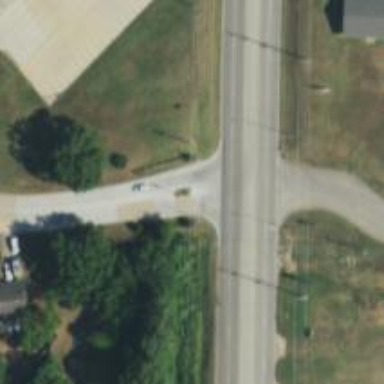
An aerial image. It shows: Stop road.